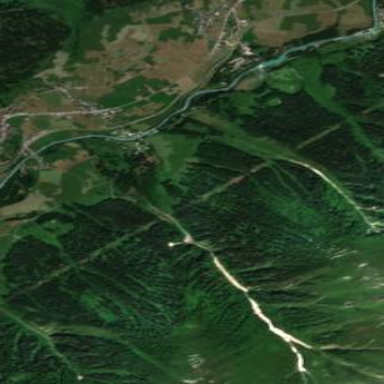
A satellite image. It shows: Forest area.